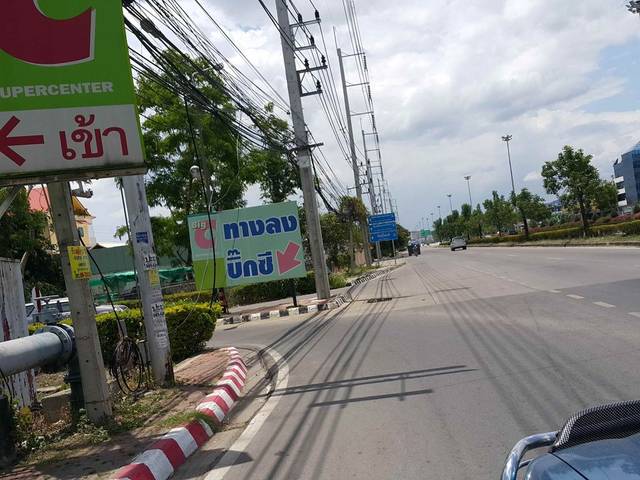
Region: Thailand
Coordinates: 18.769, 99.029